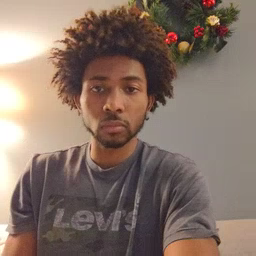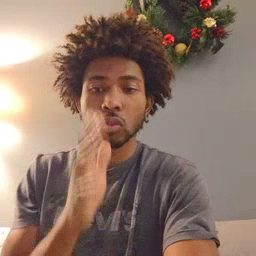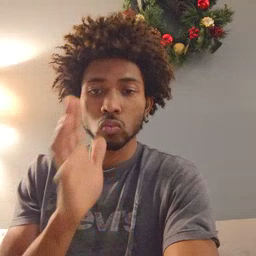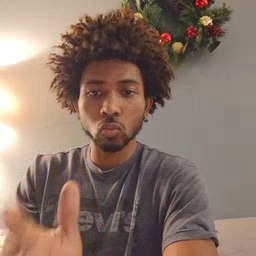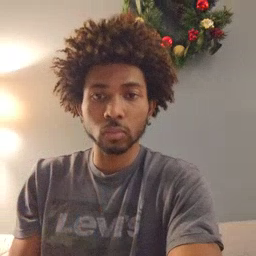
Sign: grandma